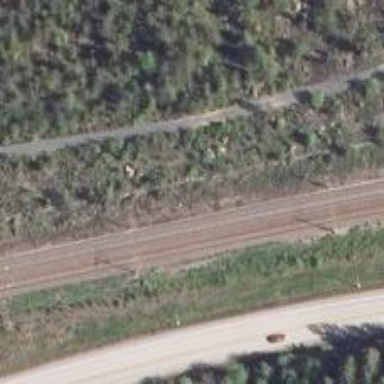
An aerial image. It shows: Railway track with continuous electrified contact lines.